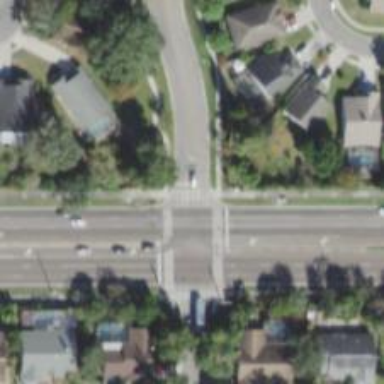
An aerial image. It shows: Crossing on the road.